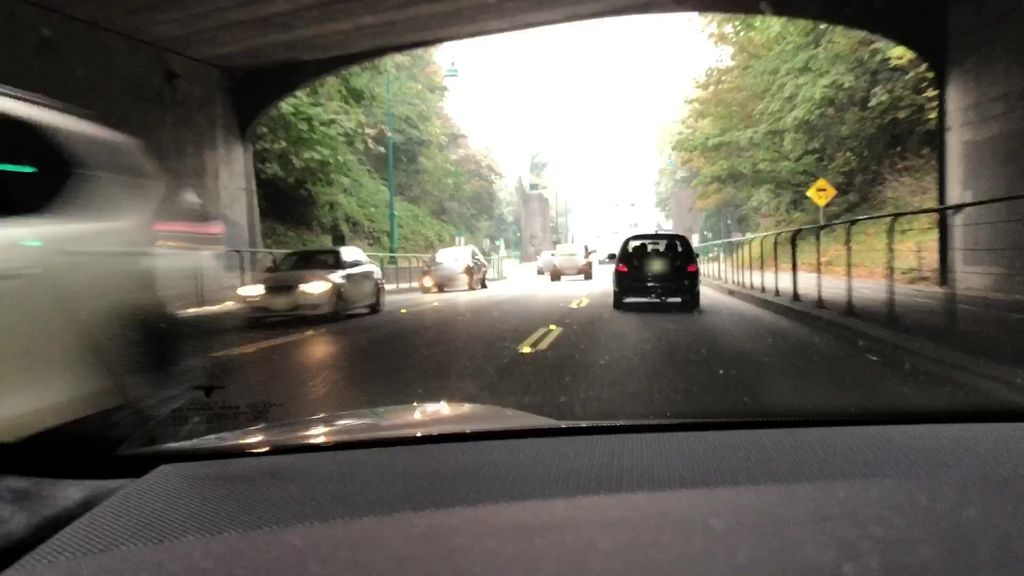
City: vancouver